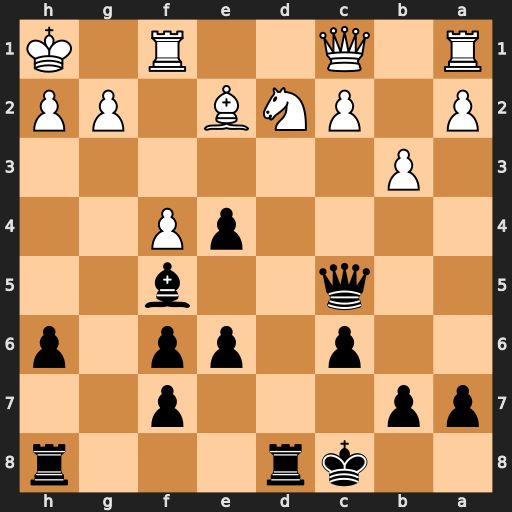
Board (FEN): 2kr3r/pp3p2/2p1pp1p/2q2b2/4pP2/1P6/P1PNB1PP/R1Q2R1K
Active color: b
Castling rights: -
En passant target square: -
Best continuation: Qe3 Nc4 Qxe2